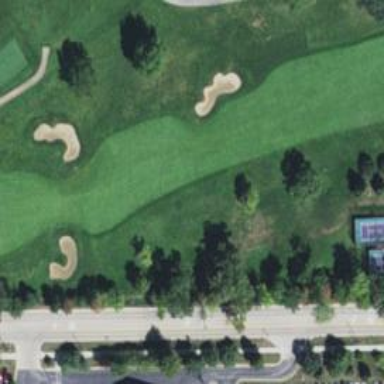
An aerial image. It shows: Well-maintained grassy area known as fairway on golf course.